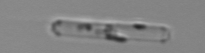
Label: Cerataulina_pelagica